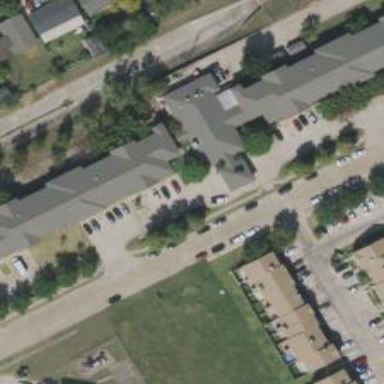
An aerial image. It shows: Nursing home building.